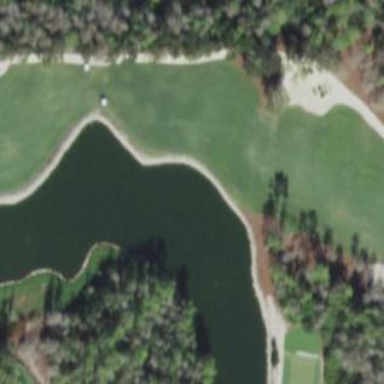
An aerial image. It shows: Grassy area designated as golf fairway.